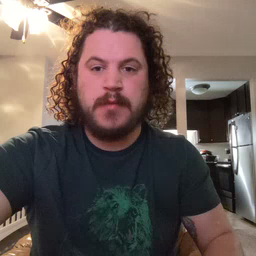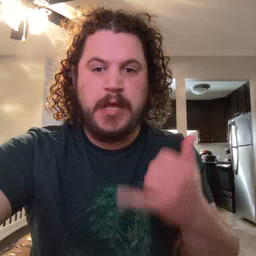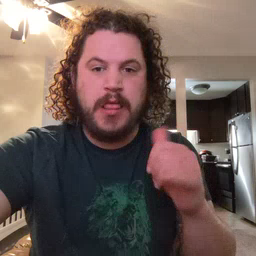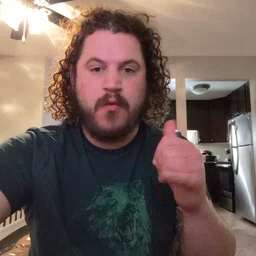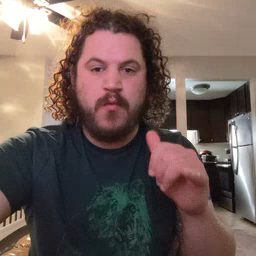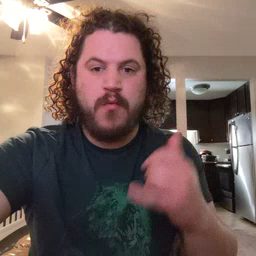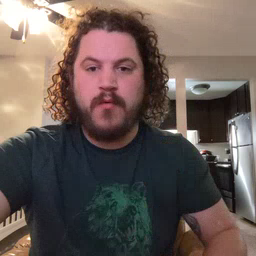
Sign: yellow